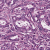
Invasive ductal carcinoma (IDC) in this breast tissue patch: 1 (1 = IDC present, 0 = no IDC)